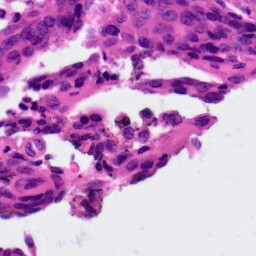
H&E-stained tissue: Ovarian